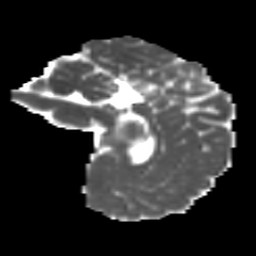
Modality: MD
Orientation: sagittal
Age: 15
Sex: male
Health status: ill
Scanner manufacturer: ge
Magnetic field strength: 3 T
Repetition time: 6.888 s
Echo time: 0.0812 s